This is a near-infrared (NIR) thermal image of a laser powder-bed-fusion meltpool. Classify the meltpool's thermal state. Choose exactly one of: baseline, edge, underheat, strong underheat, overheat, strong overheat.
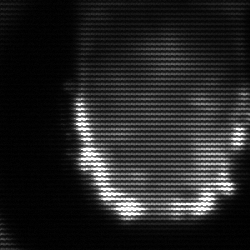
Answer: baseline